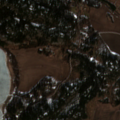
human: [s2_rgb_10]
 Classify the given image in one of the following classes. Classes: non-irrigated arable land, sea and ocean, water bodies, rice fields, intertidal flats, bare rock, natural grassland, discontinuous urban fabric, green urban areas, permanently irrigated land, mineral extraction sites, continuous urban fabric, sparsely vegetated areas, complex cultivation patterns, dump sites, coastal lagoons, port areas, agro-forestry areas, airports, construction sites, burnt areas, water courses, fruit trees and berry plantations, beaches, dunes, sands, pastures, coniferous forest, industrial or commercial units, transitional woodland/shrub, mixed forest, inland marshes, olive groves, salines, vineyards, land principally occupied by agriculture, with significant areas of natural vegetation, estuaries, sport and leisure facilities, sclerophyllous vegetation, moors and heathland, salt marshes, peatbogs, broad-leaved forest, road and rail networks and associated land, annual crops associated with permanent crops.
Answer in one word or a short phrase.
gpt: non-irrigated arable land, land principally occupied by agriculture, with significant areas of natural vegetation, coniferous forest, mixed forest, water bodies